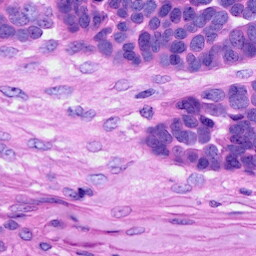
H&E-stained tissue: Ovarian